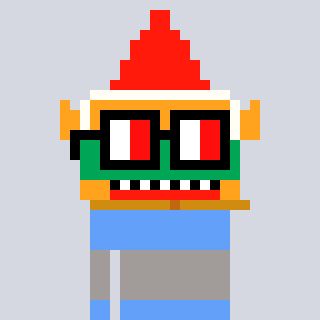
a pixel art character with square glasses with black frames and red eyes, a gnome-shaped head and a blue-colored body on a cool background